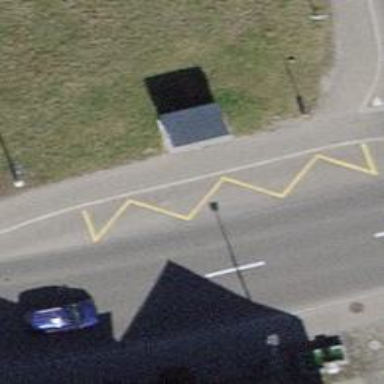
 serving as platform for public transportation."